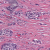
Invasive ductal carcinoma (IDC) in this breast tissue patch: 1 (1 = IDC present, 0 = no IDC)